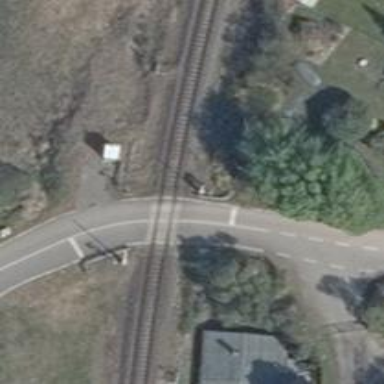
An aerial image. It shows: Railway level crossing.